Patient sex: M
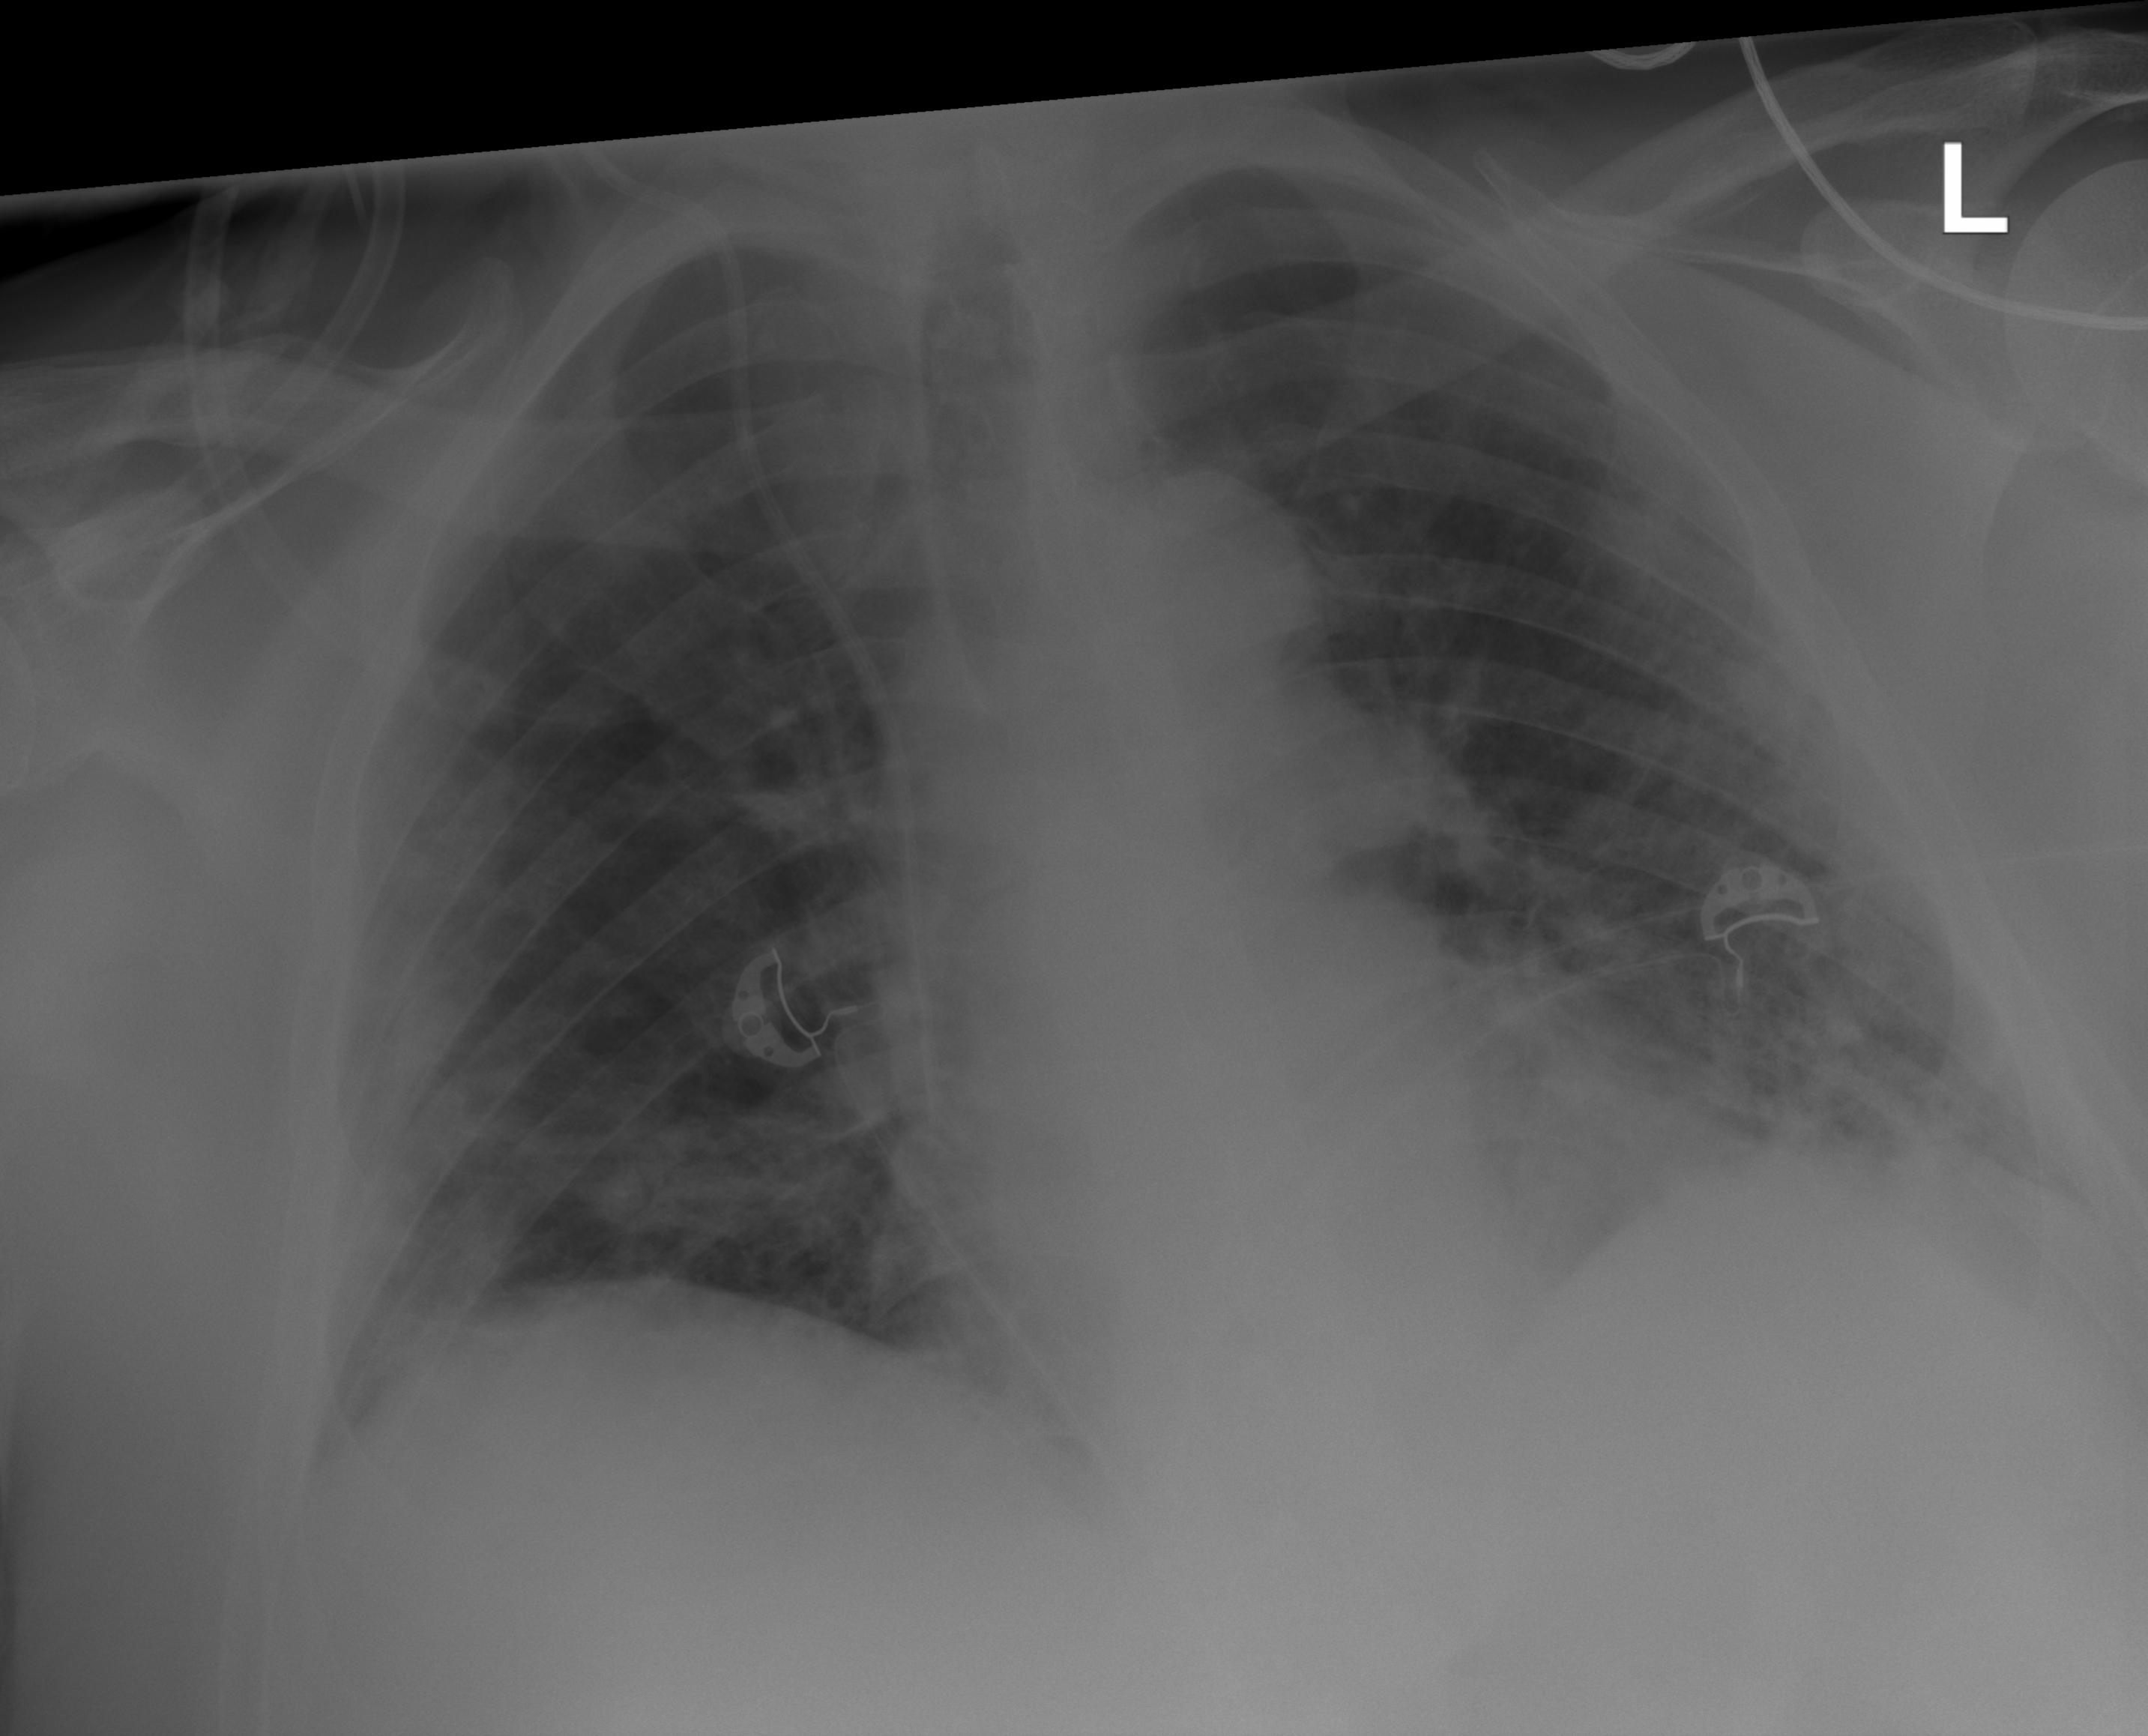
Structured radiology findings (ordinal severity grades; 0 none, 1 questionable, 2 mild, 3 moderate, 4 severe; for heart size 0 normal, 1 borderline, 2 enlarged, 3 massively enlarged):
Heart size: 1
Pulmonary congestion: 1
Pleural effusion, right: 0
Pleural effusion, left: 0
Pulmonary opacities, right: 2
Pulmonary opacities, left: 3
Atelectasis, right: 2
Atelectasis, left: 3